Question: I'm having trouble in developing my windows phone app. It's a game and I'm using XNA.
Here one of the Navigation Page:

The problem is that in the top left the "back" button is at the same place on the page before this one. So when I tap the back button, it doesn't lead me to the previous page but to the first one. (sometimes if I click fast enought it leads me to the previous one). As it works sometimes, I think the error doesn't come from my code. I think as the back_button is at the same place on both pages, it update too fast and the "touch_event" stay for too long maybe. I don't know how to solve this.
There is how I catch the button click:
'''
TouchPanelCapabilities touchCap = TouchPanel.GetCapabilities();
if (touchCap.IsConnected)
{
TouchCollection touches = TouchPanel.GetState();
if (touches.Count >= 1)
{
Vector2 PositionTouch = touches[0].Position;
return (Mouseclik((int)PositionTouch.X, (int)PositionTouch.Y));
}
}
return (Screen.ChooseLevelScreen);
'''
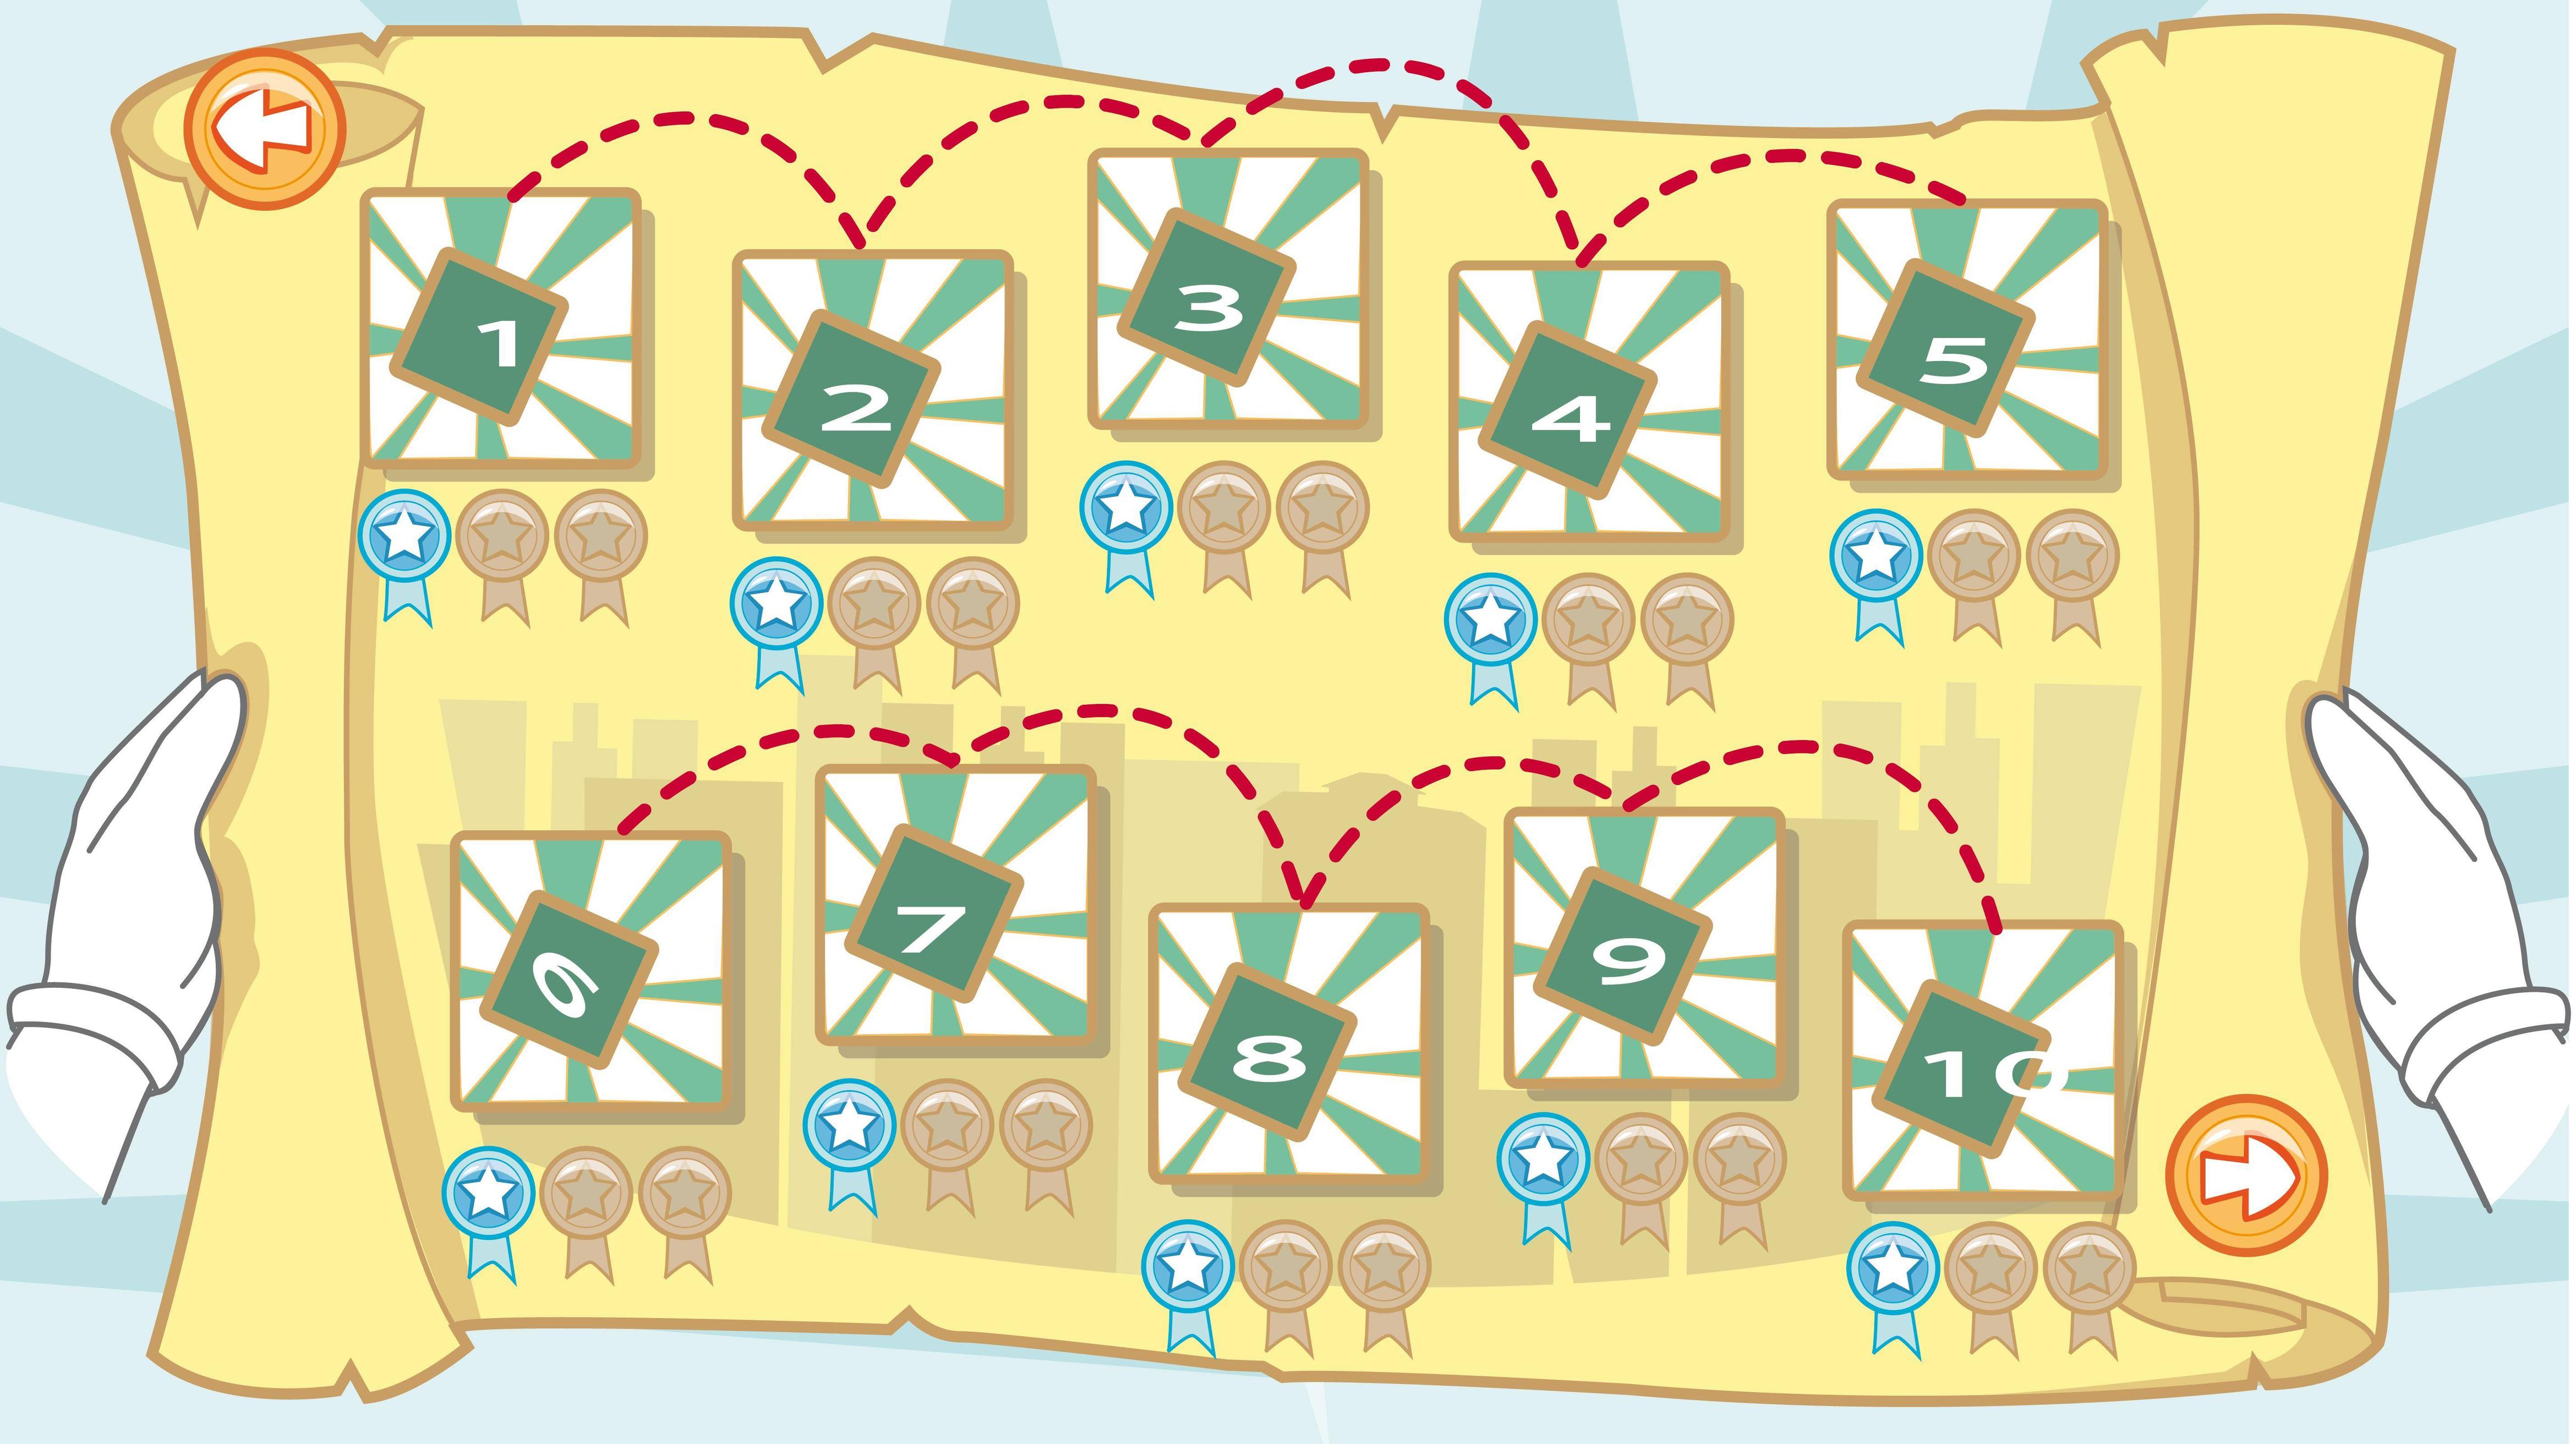
Answer: Poll for when your finger is released as opposed to clicked. That way when you remove your finger from the touch button it will only be registered once and not the x amount of times your finger was still on the button and the loop was carried out.
see 'TouchLocationState.Released' at
'''
http://msdn.microsoft.com/en-us/library/microsoft.xna.framework.input.touch.touchlocationstate.aspx
'''